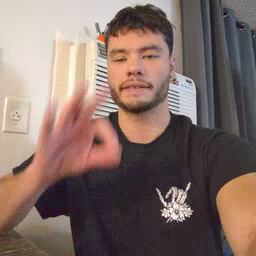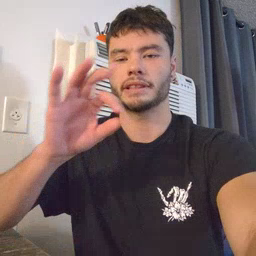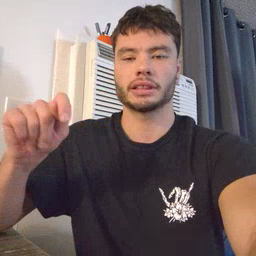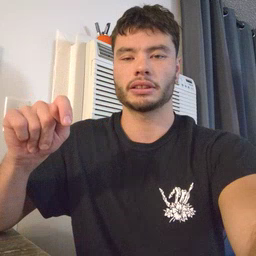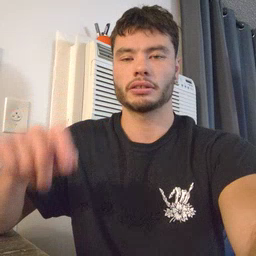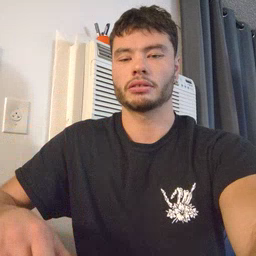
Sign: feet